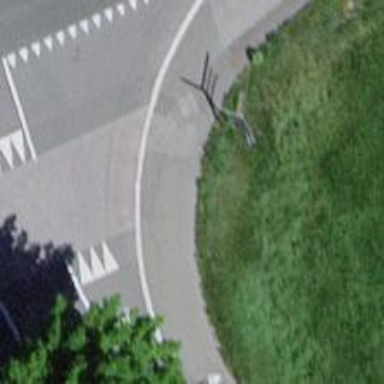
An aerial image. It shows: Kerb serving as barrier.